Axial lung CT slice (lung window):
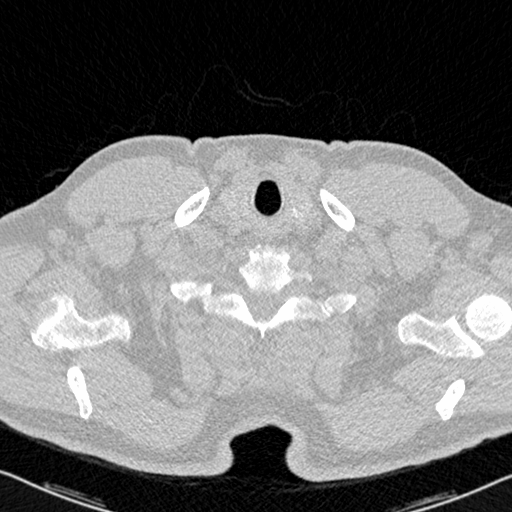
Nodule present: no